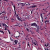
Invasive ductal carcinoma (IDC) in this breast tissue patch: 1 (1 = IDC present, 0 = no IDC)